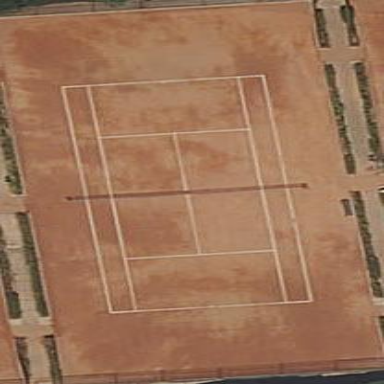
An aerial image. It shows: Tennis court on pitch designated for leisure land.